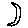
Label: moon